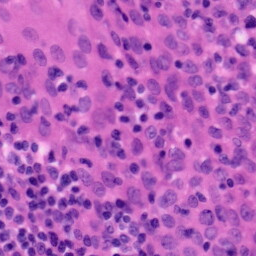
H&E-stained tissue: Tonsil